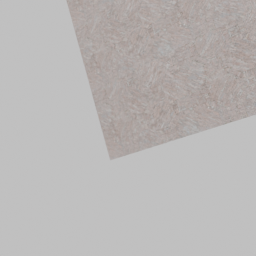
Label: architecture